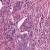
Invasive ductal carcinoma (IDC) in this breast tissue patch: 1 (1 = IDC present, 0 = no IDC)